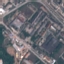
Land use / land cover: Industrial